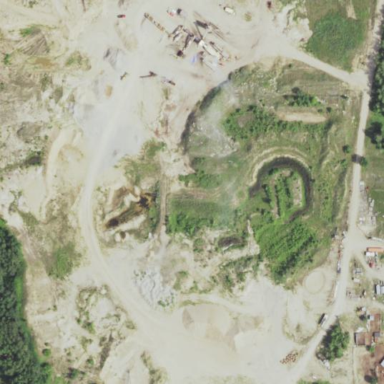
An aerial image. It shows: Quarry that contains sand and gravel resources.